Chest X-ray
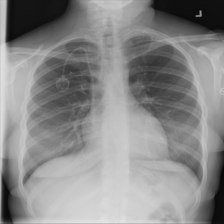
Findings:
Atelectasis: negative
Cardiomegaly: negative
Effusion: negative
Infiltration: negative
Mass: negative
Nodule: negative
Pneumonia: negative
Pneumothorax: negative
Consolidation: negative
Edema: negative
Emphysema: negative
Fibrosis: negative
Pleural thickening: negative
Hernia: negative